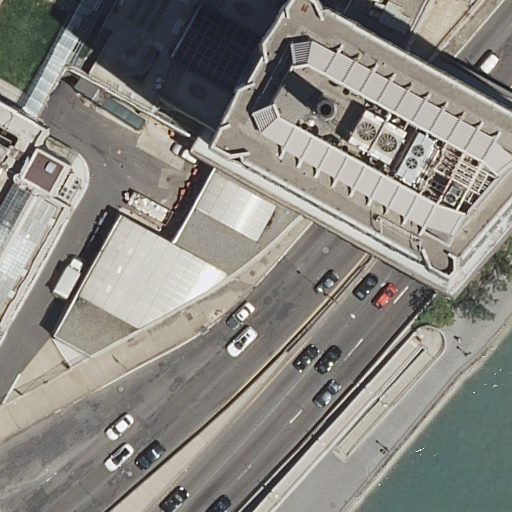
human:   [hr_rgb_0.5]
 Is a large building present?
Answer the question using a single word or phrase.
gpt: yes

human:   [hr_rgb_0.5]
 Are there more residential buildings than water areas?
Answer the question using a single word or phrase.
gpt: yes

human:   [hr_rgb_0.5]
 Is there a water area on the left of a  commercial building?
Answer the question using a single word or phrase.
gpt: no

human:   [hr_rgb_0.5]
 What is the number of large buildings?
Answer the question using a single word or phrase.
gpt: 1

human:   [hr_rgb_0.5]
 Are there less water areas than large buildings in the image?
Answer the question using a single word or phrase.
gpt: no

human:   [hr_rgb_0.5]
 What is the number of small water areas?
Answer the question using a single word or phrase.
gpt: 0

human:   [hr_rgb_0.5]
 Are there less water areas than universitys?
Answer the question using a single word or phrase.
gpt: no

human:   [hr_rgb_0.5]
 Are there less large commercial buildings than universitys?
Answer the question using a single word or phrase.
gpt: yes

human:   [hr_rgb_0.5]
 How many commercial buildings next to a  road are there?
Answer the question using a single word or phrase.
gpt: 0

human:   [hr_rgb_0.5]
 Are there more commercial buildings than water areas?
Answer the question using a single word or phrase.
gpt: no

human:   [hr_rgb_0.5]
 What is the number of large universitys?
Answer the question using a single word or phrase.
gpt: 1

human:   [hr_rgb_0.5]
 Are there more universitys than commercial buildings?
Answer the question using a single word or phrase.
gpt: yes

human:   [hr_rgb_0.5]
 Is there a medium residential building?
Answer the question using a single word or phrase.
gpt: yes

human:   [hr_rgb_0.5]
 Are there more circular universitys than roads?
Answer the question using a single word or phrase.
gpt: no

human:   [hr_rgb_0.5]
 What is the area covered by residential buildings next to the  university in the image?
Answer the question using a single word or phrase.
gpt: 1492m2

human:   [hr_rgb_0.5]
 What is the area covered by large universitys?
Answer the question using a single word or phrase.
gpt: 8295m2

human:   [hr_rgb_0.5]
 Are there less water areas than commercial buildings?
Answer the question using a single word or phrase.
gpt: no

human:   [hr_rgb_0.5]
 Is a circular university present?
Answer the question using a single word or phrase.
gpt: no

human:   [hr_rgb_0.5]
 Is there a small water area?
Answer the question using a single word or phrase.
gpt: no

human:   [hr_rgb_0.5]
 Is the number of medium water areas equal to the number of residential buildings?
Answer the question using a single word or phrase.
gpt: no

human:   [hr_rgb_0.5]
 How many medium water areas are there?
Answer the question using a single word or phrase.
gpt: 0

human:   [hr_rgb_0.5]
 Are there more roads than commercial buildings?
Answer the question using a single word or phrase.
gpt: yes

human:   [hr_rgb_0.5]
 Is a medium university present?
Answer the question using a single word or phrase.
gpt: no

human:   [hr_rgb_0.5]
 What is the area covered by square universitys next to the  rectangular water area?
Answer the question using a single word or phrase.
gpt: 0m2

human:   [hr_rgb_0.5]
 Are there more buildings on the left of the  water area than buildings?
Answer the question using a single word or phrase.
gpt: no

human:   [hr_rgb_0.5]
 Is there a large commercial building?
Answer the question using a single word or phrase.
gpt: no

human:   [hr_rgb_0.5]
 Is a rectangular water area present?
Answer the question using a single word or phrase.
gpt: yes

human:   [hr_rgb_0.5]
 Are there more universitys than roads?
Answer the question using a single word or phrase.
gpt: no

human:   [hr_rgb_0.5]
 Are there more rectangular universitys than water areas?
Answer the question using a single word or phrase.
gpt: no

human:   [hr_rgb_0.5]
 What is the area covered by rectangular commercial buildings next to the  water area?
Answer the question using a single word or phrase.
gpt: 0m2

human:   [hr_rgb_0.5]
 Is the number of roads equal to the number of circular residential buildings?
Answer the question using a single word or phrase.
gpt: no

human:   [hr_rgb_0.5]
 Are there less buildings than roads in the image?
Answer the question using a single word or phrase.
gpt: yes

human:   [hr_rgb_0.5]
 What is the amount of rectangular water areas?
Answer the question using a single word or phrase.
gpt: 1

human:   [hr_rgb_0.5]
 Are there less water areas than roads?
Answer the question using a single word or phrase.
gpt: yes

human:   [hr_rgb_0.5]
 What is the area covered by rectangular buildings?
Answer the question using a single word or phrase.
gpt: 363m2

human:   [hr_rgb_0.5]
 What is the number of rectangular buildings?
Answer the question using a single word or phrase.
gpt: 2